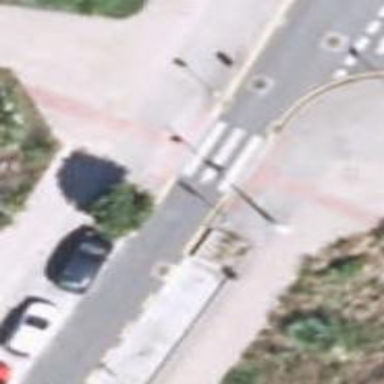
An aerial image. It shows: Uncontrolled zebra crossing on the road.